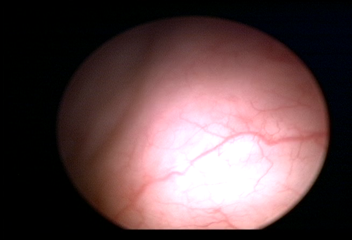
Modality: WLC
Class: Normal mucosa
Bladder cancer association: No